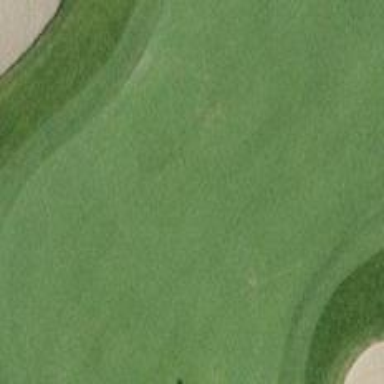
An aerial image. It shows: Golf green.